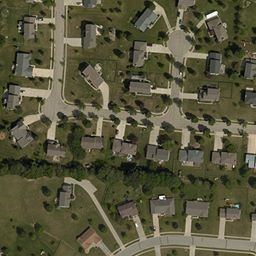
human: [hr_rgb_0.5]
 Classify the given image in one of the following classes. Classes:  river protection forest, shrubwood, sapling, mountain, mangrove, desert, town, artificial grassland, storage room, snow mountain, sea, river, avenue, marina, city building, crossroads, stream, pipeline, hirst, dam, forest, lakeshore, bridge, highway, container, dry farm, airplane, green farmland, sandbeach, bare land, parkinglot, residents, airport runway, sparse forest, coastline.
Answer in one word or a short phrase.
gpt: town